Chest X-ray:
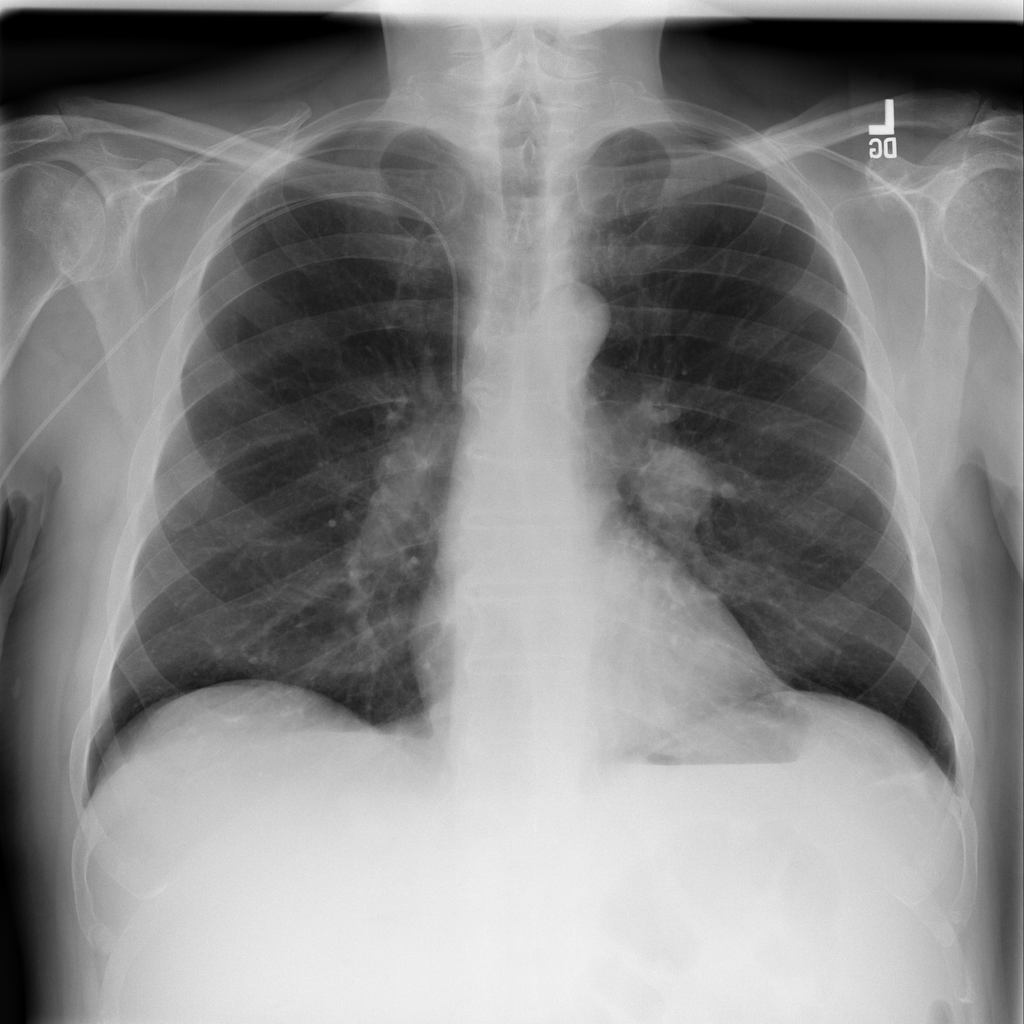
No abnormal finding: yes